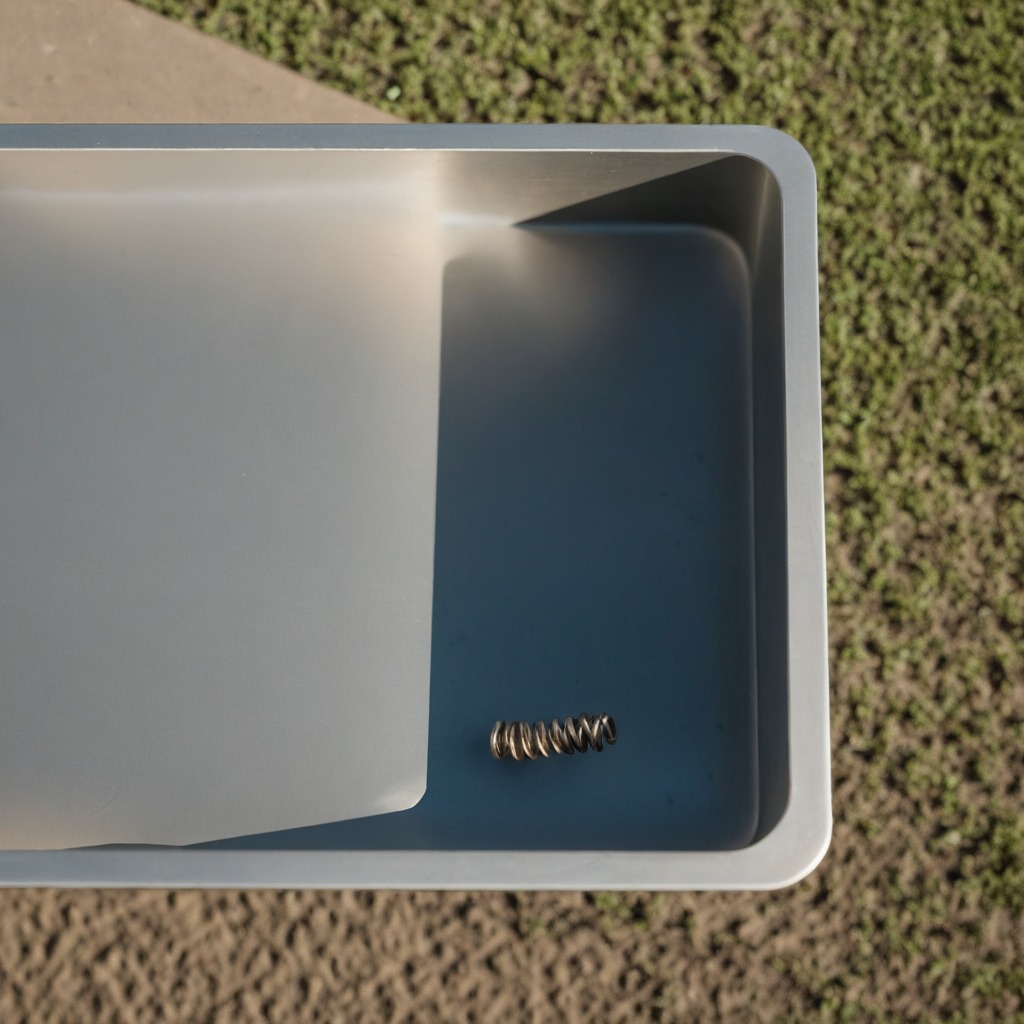
A coiled metal spring is lying on the table in a temporary outdoor tool station.